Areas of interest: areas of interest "Industrial"
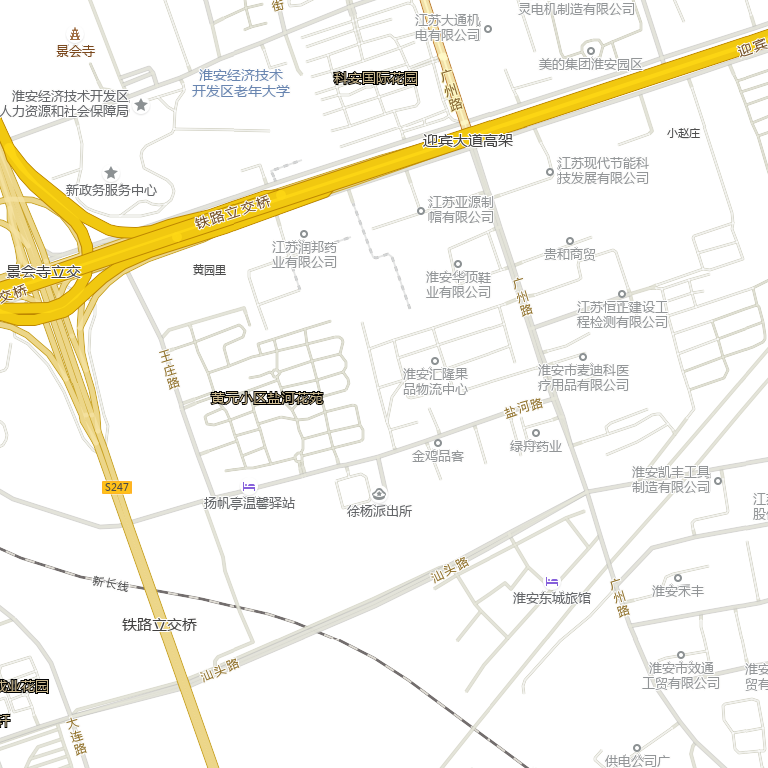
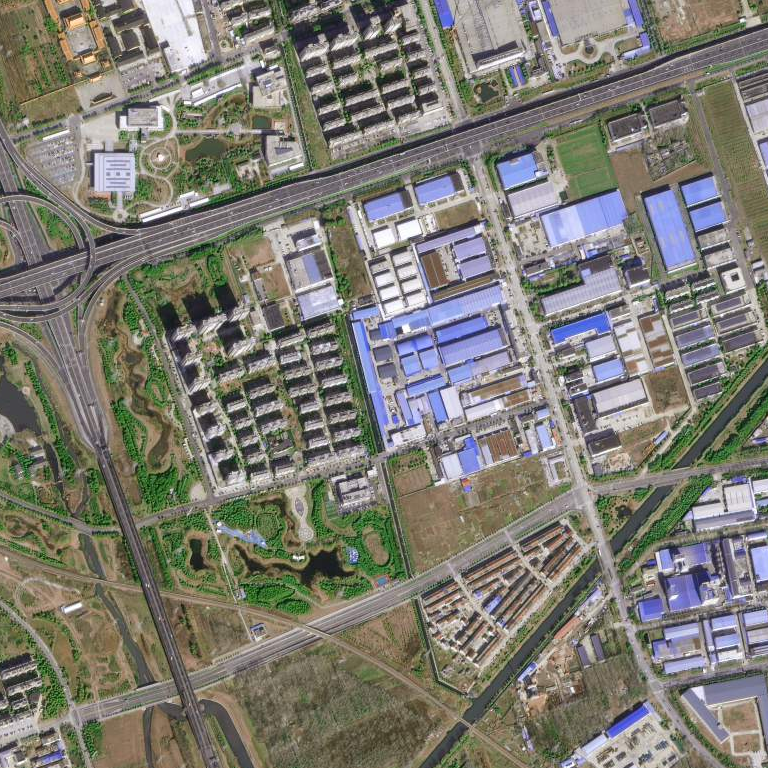